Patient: sex M, age 59
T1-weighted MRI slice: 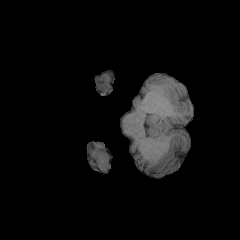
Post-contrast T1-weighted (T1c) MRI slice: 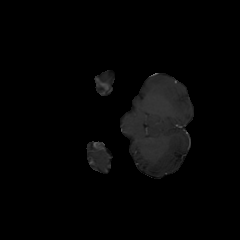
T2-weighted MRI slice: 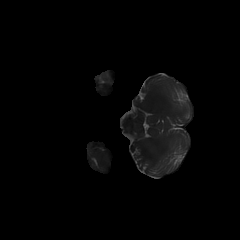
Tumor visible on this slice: no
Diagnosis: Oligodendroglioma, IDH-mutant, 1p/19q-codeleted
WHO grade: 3